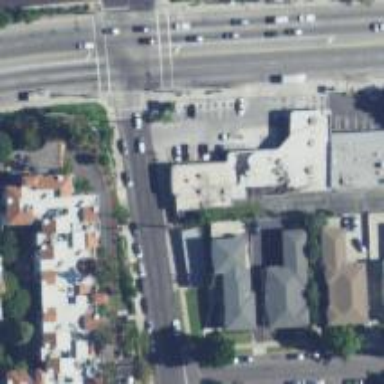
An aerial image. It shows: Convenience shop.